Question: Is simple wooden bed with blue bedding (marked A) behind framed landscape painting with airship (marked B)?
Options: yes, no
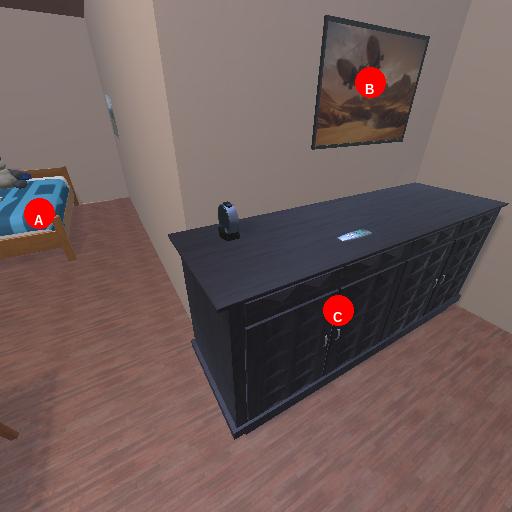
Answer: yes